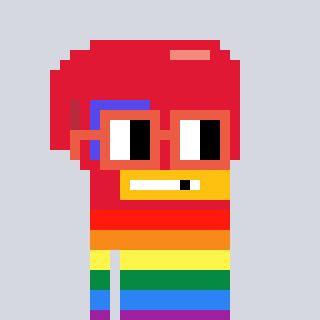
a pixel art character with square orange glasses, a boxing glove-shaped head and a red-colored body on a cool background